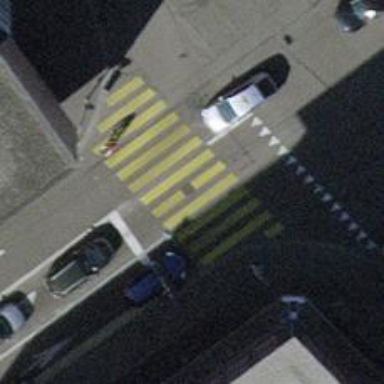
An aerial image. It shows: Road with traffic signals and zebra crossing with traffic signals.